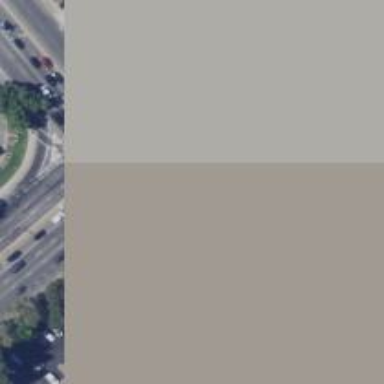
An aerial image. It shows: Solid stop line on the road marking.